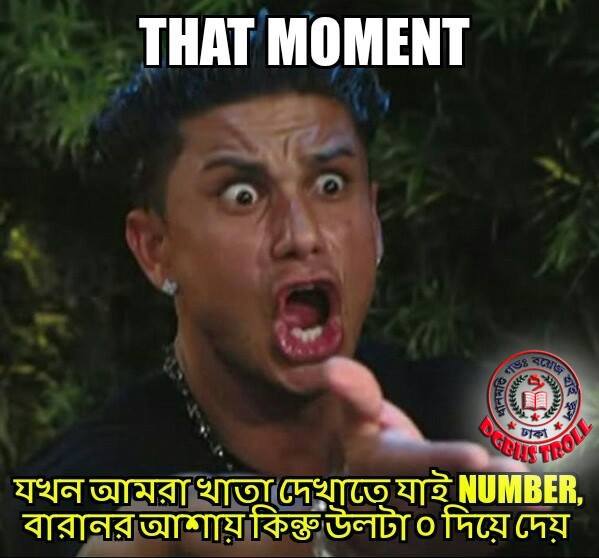
Caption: THAT MOMENT   যখন আমরা খাতা দেখাতে যাই NUMBER বারানর আশায় কিন্তু উলটা 0 দিয়ে দেয়
Label: hate